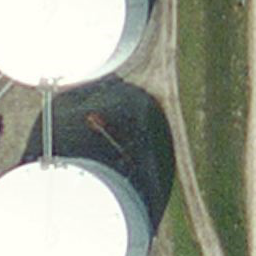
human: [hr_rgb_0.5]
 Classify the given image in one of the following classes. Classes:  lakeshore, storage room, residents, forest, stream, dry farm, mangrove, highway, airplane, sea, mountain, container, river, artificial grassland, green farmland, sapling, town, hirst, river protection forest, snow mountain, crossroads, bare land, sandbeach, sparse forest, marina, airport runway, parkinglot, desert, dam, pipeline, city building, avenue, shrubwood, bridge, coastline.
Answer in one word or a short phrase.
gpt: storage room